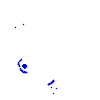
Particle: pion